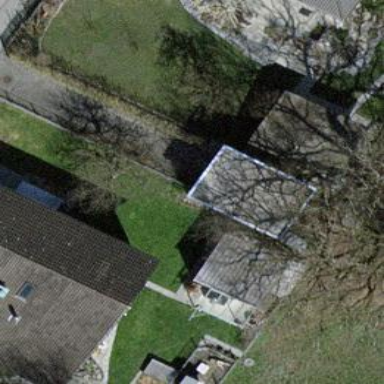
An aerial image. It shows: Garage.